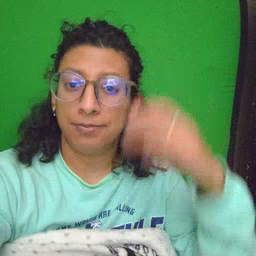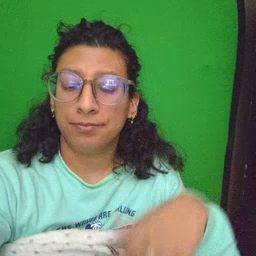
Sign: up